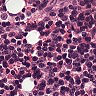
Metastatic tissue present: no